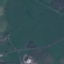
Land use / land cover: Pasture